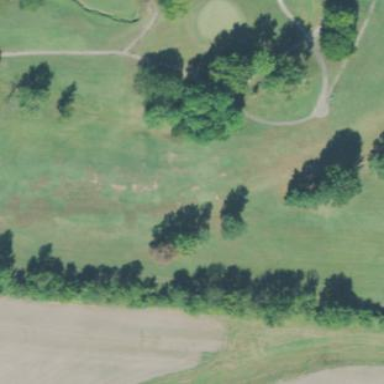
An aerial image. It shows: Golf fairway covered with lush grass.